Question: I am completely new to power bi. I have the sample data table as below.

I want to calculate the percentage of PASS percentage(Total Number of Pass cases/Total Number of Cases) and FAIL percentage (Total Number of Fail Cases/Total Number of Cases) status for each day. I tried as below but it's not giving me the expected results.
'''
Blocked by date = Calculate (
countrows (TableName),
(TableName[TestDate].[Date],[Total BLOCKED])
)
'''
Here is the measure I created to filter the status.
Where am I going wrong here? How should I calculate the percentage of PASS and FAIL status for each day?
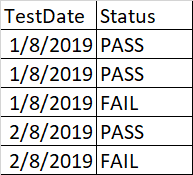
Answer: It would be similar to this:
The total number of statuses measure:
'''
status_total =
VAR passed = COUNT(Table_1[status])
RETURN IF( ISBLANK(passed), 0, passed)
'''
Passed measure:
'''
passed =
VAR passed = CALCULATE(
COUNTROWS(Table_1),
FILTER(Table_1, Table_1[Status] = "PASS")
)
RETURN IF( ISBLANK(passed), 0, passed)
'''
Failed measure:
'''
failed =
VAR failed = CALCULATE(
COUNTROWS(Table_1),
FILTER(Table_1, Table_1[Status] = "FAIL")
)
RETURN IF( ISBLANK(failed), 0, failed )
'''
PASS ratio:
'''
passed % = DIVIDE([passed], [status_total],0)
'''
FAIL ratio:
'''
failed % = DIVIDE([failed], [status_total],0)
'''
Result:
<URL>
Those three separate measure, of course, can be combined into one if needed